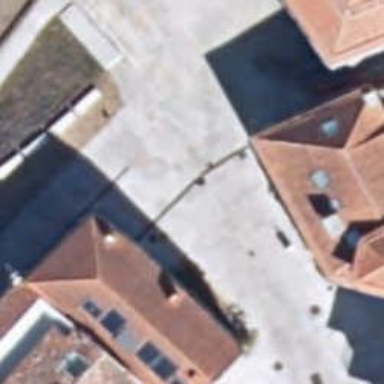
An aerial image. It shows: Set of steps made of paving stones.